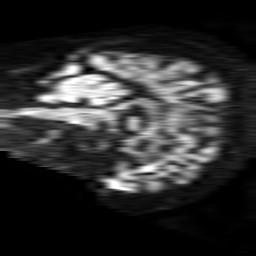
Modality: TRACE
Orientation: sagittal
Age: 33
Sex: female
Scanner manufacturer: philips
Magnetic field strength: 1.5 T
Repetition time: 4.6 s
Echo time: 0.08941 s